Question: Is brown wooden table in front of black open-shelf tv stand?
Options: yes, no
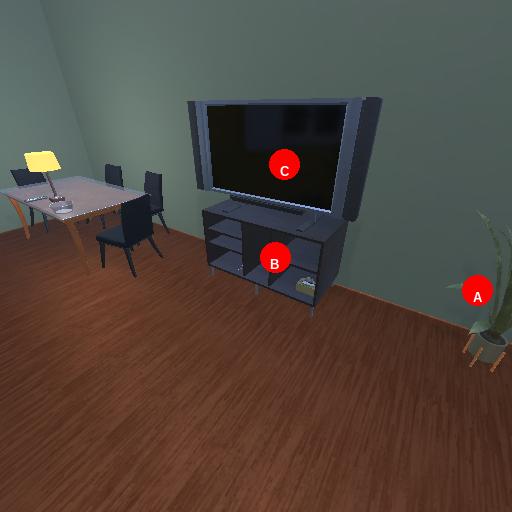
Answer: yes